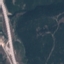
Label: Highway